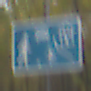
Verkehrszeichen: BeginnVerkehrsberuhigterBereich
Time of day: MorningAfternoon
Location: Outdoor (Nature)
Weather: Overcast
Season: Autumn
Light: Natural